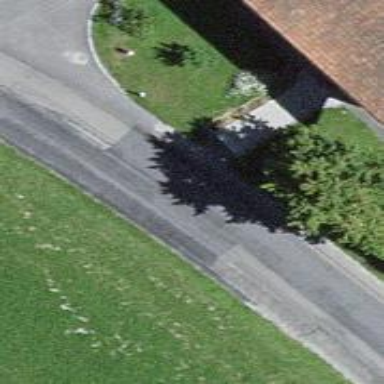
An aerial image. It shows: Paved tertiary road.